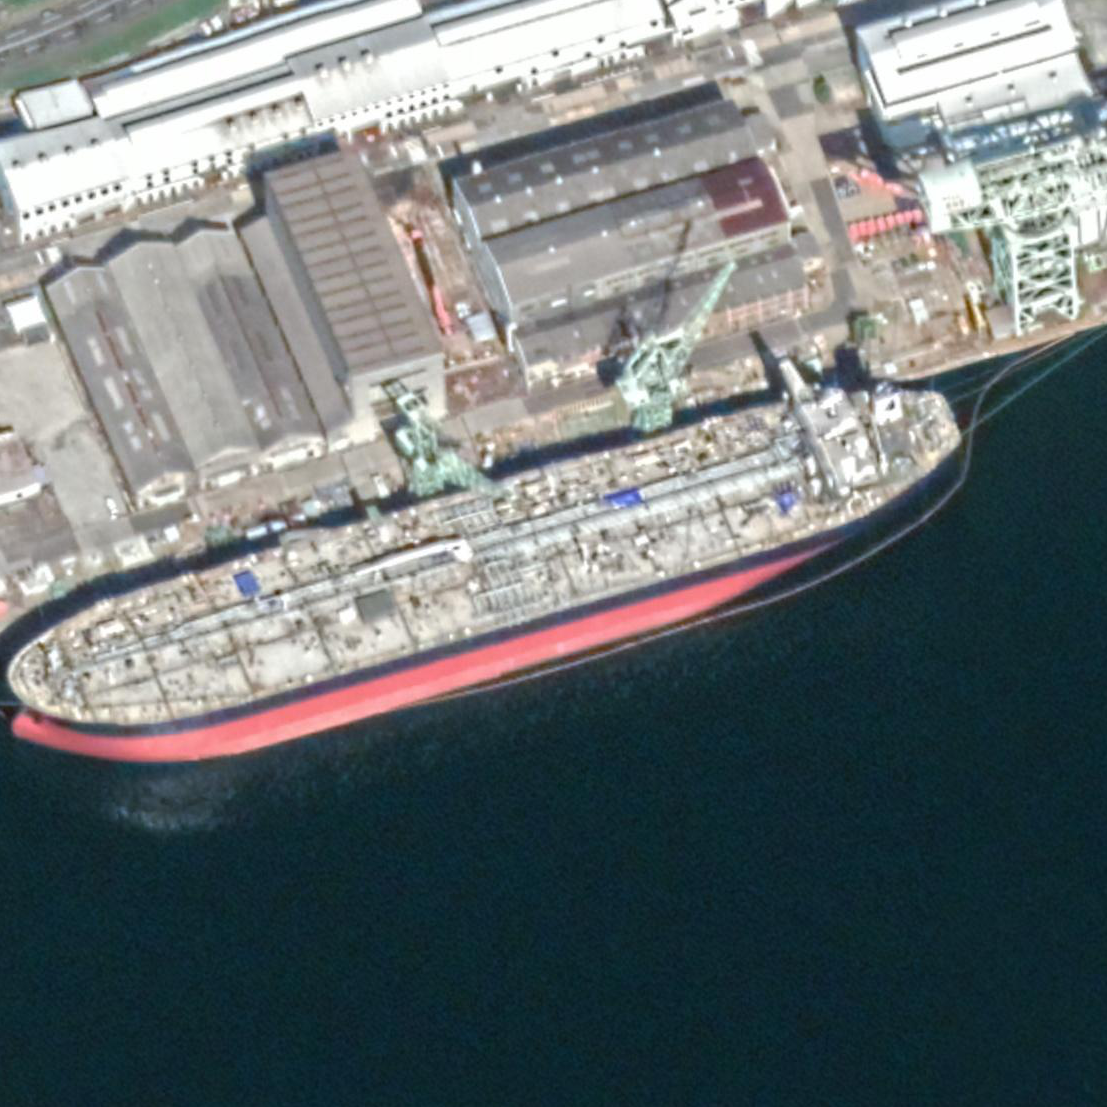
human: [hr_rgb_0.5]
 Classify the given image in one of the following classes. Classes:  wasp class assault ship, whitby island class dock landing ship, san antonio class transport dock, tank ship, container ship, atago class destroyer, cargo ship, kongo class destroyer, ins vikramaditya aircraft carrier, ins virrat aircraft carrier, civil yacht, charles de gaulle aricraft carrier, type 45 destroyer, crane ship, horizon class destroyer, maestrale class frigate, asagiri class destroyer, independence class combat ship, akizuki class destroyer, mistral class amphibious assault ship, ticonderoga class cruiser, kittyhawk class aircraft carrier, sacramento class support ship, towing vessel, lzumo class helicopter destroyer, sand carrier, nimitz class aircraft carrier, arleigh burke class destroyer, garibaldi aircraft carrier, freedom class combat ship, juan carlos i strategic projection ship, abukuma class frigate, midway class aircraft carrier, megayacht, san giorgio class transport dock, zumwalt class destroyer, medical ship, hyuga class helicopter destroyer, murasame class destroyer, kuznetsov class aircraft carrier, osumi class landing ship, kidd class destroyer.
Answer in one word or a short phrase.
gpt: Tank ship